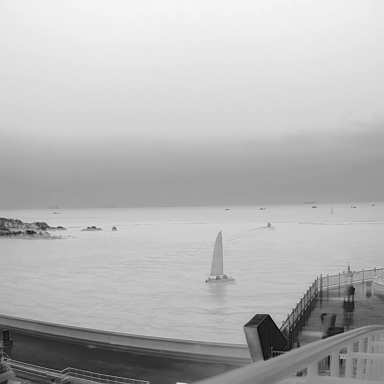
There are two sailboats in the infrared image.